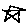
Label: star